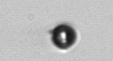
Label: bead